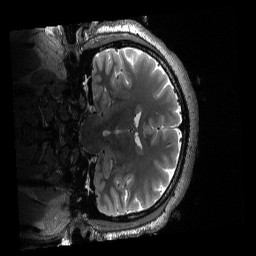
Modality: T2w
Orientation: coronal
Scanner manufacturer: siemens
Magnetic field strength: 3 T
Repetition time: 3.2 s
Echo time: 0.563 s